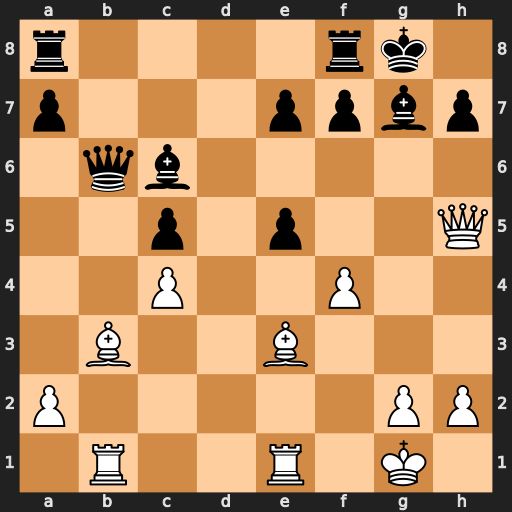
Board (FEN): r4rk1/p3ppbp/1qb5/2p1p2Q/2P2P2/1B2B3/P5PP/1R2R1K1
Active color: w
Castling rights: -
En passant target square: -
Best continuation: Bc2 e4 Rxb6